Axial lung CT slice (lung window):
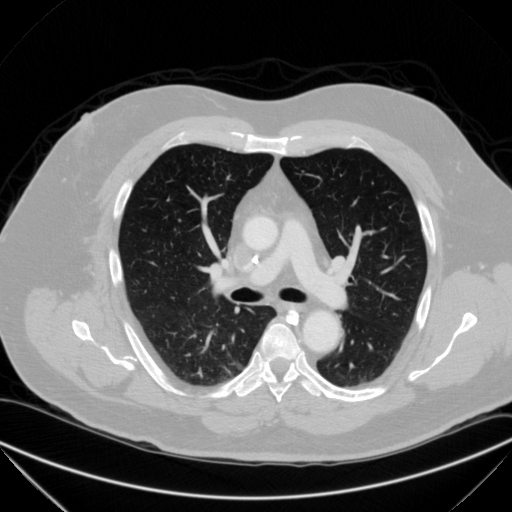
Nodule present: yes
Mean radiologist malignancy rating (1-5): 3